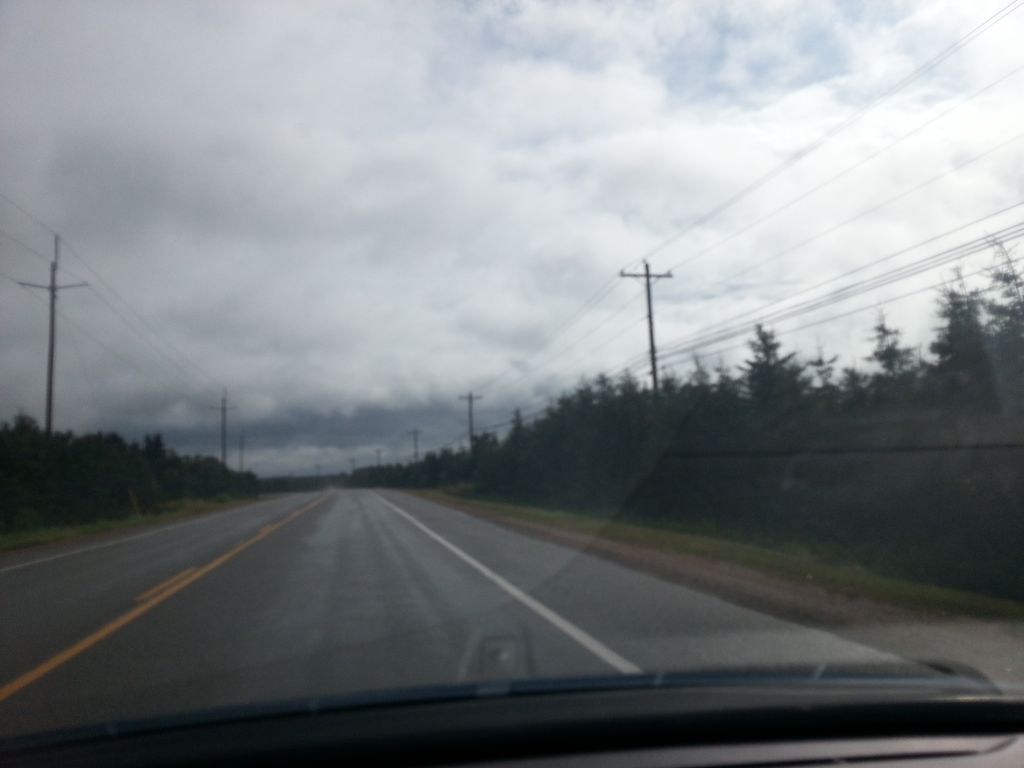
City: charlottetown